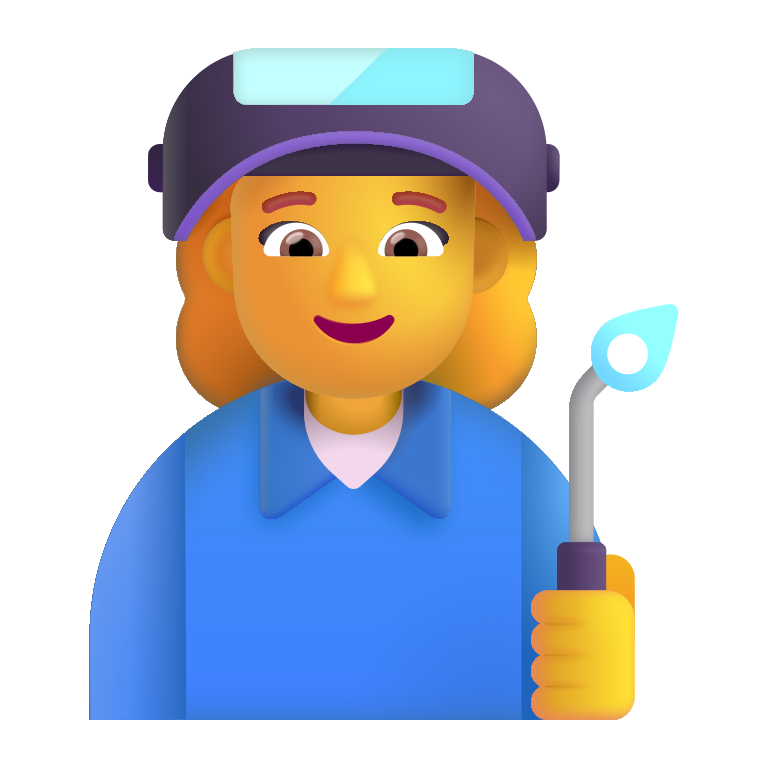
woman factory worker color default